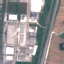
Land use / land cover class: Industrial